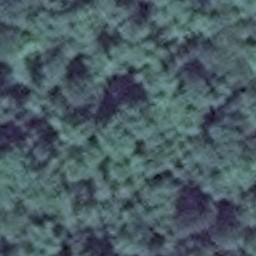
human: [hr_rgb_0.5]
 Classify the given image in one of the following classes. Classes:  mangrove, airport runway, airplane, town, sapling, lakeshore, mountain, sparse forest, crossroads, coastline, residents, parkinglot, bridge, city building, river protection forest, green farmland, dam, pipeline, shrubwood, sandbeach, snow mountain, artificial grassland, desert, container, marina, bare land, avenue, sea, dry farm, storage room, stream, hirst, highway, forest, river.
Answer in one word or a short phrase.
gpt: forest